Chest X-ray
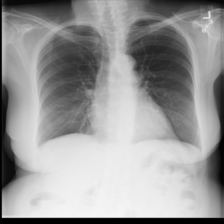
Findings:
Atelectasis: negative
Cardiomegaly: negative
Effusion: negative
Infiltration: negative
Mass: negative
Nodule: negative
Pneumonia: negative
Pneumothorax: negative
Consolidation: negative
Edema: negative
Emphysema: negative
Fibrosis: negative
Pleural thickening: negative
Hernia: negative